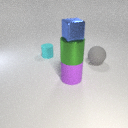
small blue metal cube above large purple rubber cylinder